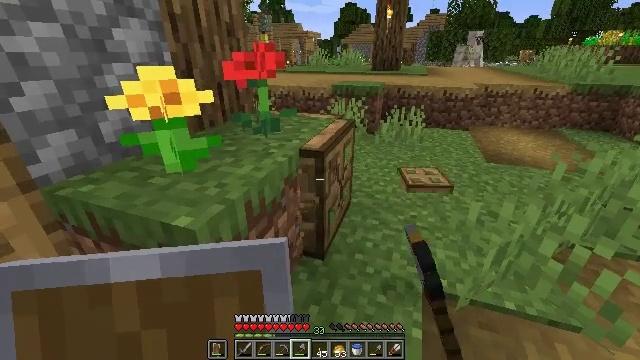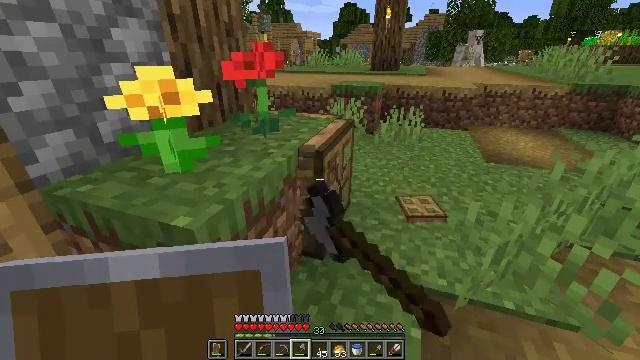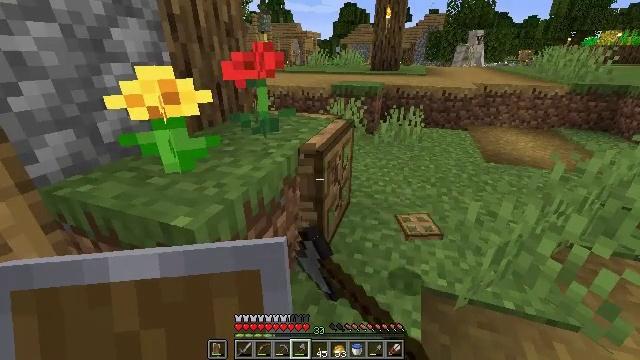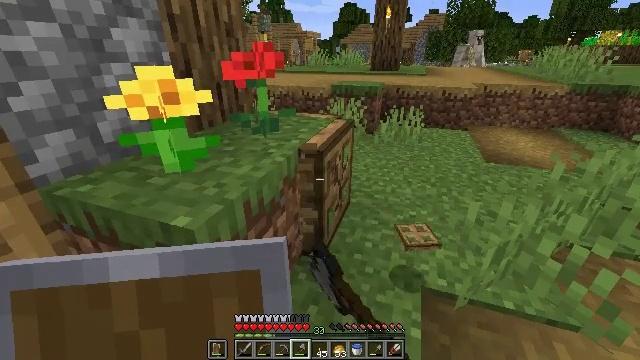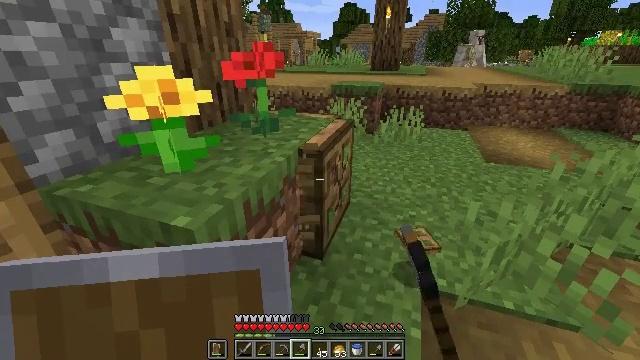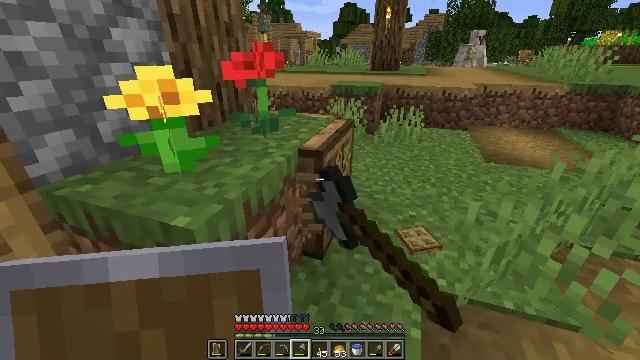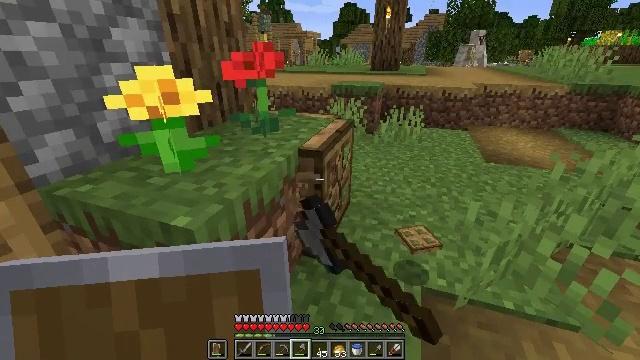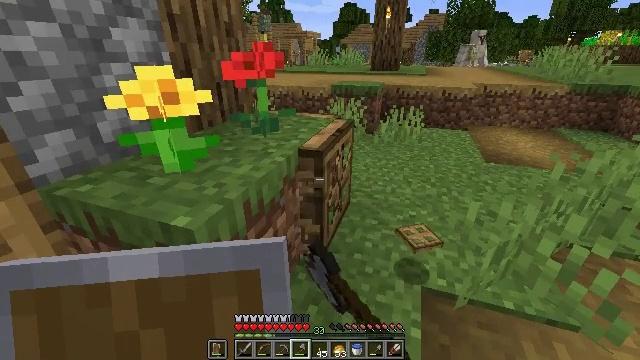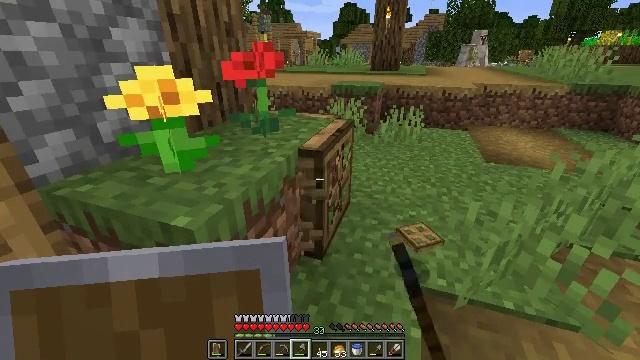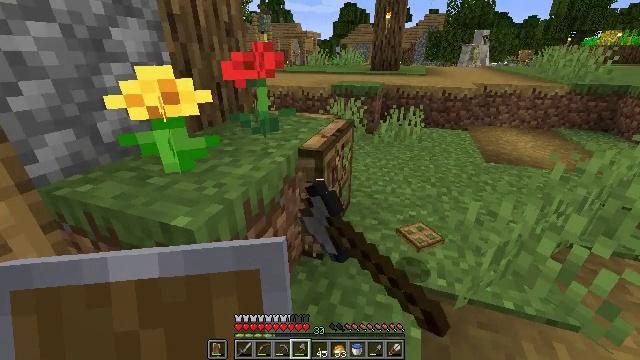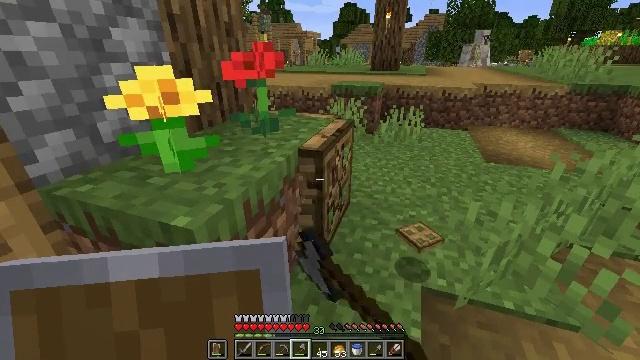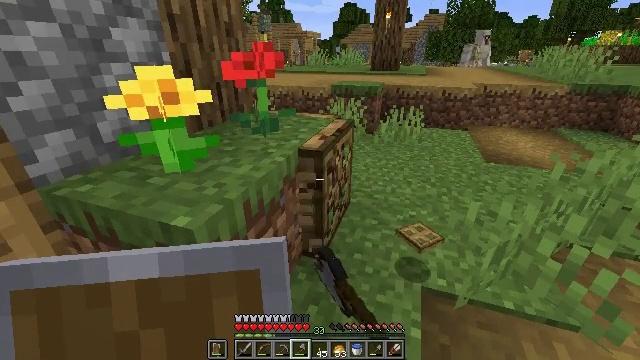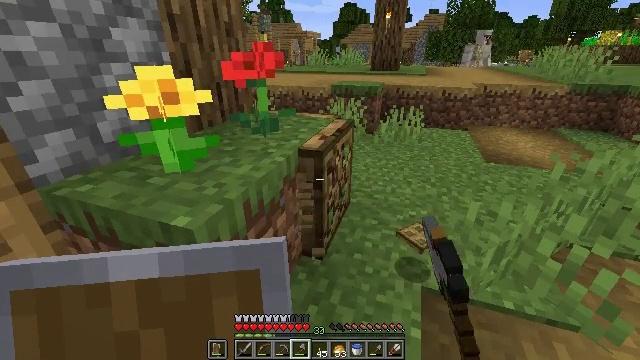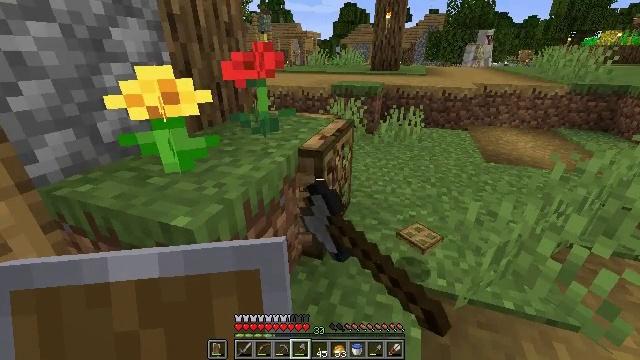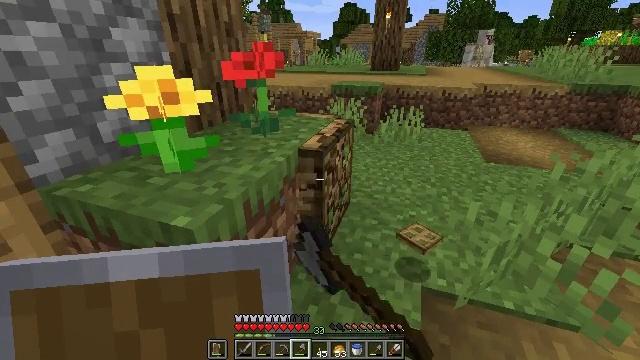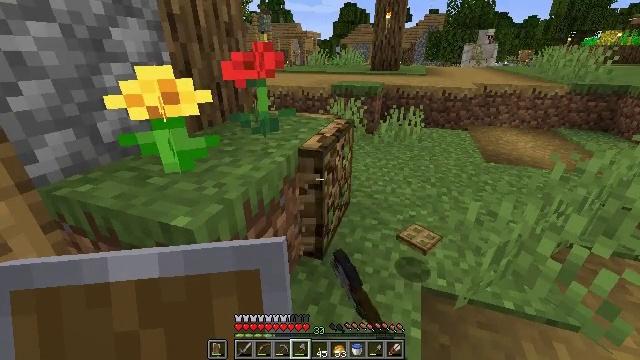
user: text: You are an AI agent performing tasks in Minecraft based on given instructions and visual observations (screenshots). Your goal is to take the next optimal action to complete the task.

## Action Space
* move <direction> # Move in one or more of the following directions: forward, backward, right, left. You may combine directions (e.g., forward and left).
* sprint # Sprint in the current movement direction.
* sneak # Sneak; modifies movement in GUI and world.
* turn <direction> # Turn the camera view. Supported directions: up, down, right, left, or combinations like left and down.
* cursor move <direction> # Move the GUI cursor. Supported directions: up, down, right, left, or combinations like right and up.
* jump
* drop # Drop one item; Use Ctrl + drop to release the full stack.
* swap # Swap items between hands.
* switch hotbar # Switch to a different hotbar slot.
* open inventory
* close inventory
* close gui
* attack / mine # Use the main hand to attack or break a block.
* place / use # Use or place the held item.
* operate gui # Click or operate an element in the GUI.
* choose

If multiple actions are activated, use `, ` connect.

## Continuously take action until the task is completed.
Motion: motion action
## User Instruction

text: Get the oak trapdoor back into your inventory.
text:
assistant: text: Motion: attack / mine
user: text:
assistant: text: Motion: attack / mine
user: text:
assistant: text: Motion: attack / mine
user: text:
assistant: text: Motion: attack / mine
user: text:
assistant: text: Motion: attack / mine
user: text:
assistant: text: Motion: attack / mine
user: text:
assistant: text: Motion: attack / mine
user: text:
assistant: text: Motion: attack / mine
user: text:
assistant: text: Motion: attack / mine
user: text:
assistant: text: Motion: attack / mine
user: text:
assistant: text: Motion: attack / mine
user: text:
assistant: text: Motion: attack / mine
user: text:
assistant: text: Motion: attack / mine
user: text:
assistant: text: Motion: attack / mine
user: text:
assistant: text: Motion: attack / mine
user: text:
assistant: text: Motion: attack / mine
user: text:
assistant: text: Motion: attack / mine
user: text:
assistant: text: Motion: attack / mine
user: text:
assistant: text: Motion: attack / mine
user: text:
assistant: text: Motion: move forward and move right, attack / mine
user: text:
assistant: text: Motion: move forward and move right, attack / mine
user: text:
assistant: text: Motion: move forward and move right, turn left
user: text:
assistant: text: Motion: move forward and move right, turn left
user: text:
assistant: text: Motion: move forward and move right, turn left
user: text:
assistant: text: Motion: move forward and move right, turn left
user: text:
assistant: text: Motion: move forward and move right, turn left
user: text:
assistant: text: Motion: move forward and move right
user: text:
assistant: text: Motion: move forward and move right, turn left
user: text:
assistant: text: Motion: move forward and move right, turn left
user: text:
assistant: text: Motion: move forward and move right, turn left